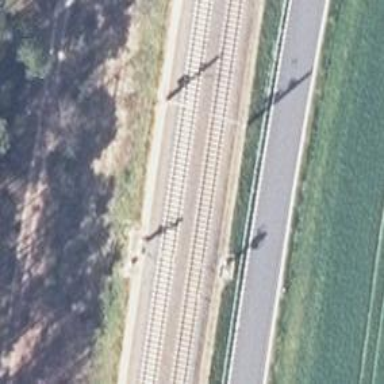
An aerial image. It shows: Railway signal with block marker for train protection.